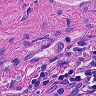
Metastatic tissue present: no